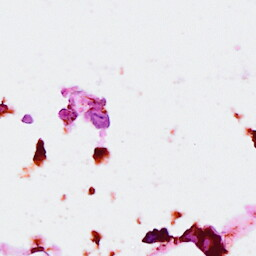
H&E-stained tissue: Breast